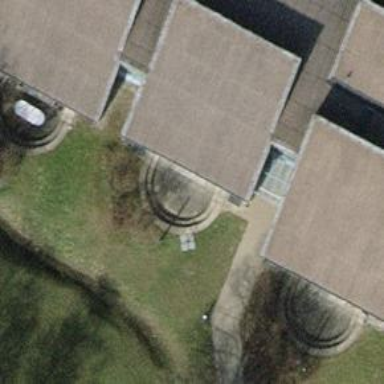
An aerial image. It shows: School.